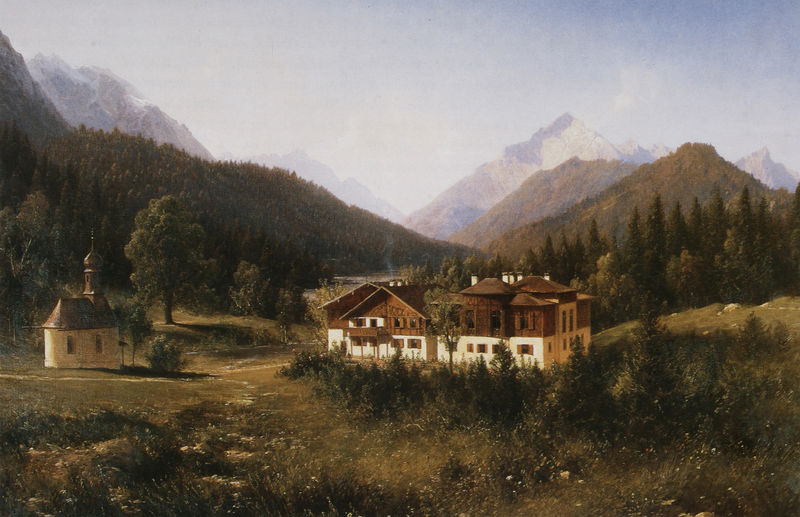
Titel: Linderhof, Supraporte, Ansicht des Königshäuschens mit dem "Rococoanbau" von Nordosten
Künstler: Julius Lange
Standort: Schachen
Institution: Königshaus
Schlagwörter: baum, berg, blau, felsen, gemälde, himmel, laub, weiß, wolken, bäume, gelb, grün, landschaft, ocker, braun, fenster, grau, hell, hintergrund, holz, licht, schwarz, dach, gebäude, gras, haus, schloss, schnee, weg, wiese, beige, malerei, steine, öl, felder, horizont, häuser, hügel, natur, weide, büsche, hütte, kirche, pfad, qualm, rauch, sonne, wiesen, land, realismus, tal, wald, kamin, kamine, schornstein, turm, deutschland, balkon, ansicht, ort, vedute, berge, fels, gebirge, gipfel, gletscher, dorf, mauer, schornsteine, farbe, nebel, wise, alm, bauernhof, herbst, hof, idylle, kuppel, romantik, tannen, frühling, grass, panorama, senke, bayern, zwiebelturm, alpen, idyll, idyllisch, wälder, berggipfel, schweiz, hodler, österreich, anwesen, ländlich, bauernhaus, bauernhäuser, kapelle, landscahft, gehöft, siedlung, frühjahr, kräuter, graus, holzhaus, gasthaus, klappläden, getüncht, hütt, landschaf, grüne lanfschaft, ferienhaus, elmau